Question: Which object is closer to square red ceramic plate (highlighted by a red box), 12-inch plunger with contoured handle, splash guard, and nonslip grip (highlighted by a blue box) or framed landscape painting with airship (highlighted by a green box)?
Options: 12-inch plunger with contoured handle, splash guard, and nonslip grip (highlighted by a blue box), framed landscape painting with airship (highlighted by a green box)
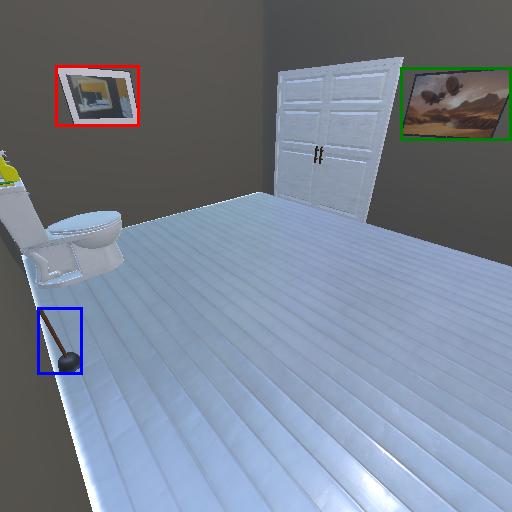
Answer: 12-inch plunger with contoured handle, splash guard, and nonslip grip (highlighted by a blue box)